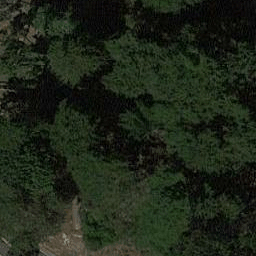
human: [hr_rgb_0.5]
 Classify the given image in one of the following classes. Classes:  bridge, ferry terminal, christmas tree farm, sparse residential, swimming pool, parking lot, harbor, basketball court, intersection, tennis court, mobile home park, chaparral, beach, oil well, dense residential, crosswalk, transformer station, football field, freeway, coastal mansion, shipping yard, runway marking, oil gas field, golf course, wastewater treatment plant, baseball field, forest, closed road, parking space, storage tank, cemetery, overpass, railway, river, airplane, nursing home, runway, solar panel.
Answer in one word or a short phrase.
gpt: forest